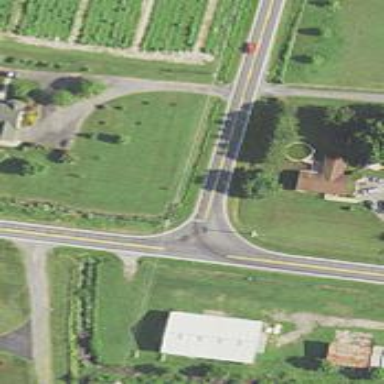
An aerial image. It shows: Road with stop sign.